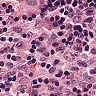
Metastatic tissue present: no